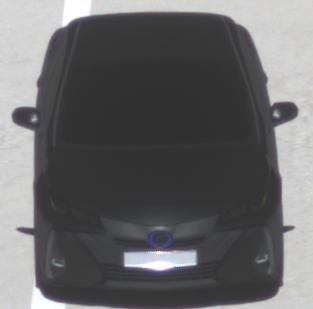
Make: Toyota
Model: Prius 1.8 Plug-In Hybrid
Detailed model: Prius (XW5) Plug-In
Model produced from: 2019/07
Model produced until: 2020/07
Doors: 5
Color: black
Road condition: dry road
Daytime: midday
Contrast: high contrast